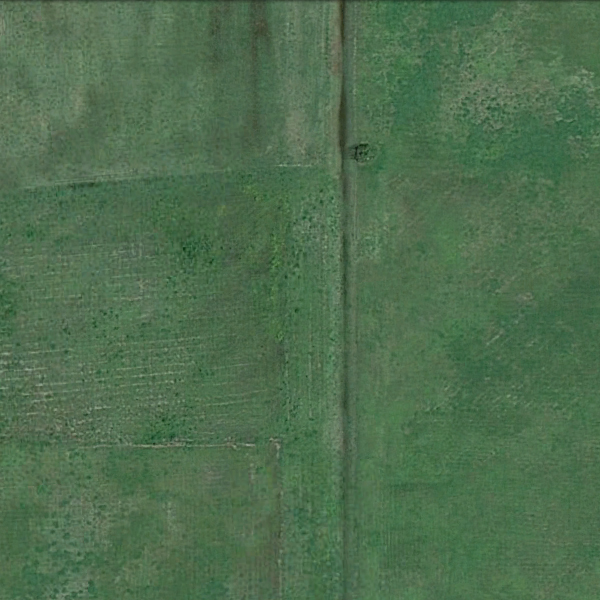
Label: Meadow